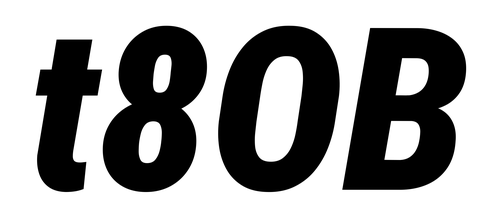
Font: Roboto-Italic_Condensed_Black_Italic